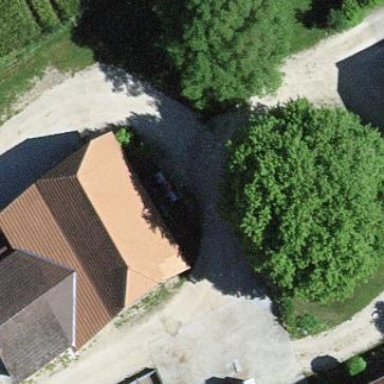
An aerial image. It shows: Rural barn.